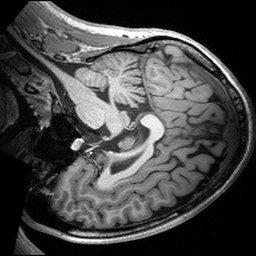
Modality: T1w
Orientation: sagittal
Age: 22
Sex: female
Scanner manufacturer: siemens
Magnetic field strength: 3 T
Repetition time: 2.53 s
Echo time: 0.00299 s